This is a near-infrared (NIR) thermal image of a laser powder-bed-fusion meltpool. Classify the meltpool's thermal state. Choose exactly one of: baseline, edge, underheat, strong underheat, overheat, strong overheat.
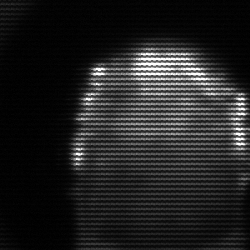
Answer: baseline